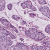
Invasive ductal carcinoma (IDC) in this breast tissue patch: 1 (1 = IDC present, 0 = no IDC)